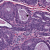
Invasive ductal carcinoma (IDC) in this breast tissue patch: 1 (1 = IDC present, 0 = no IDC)